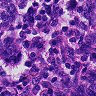
Metastatic tissue present: yes